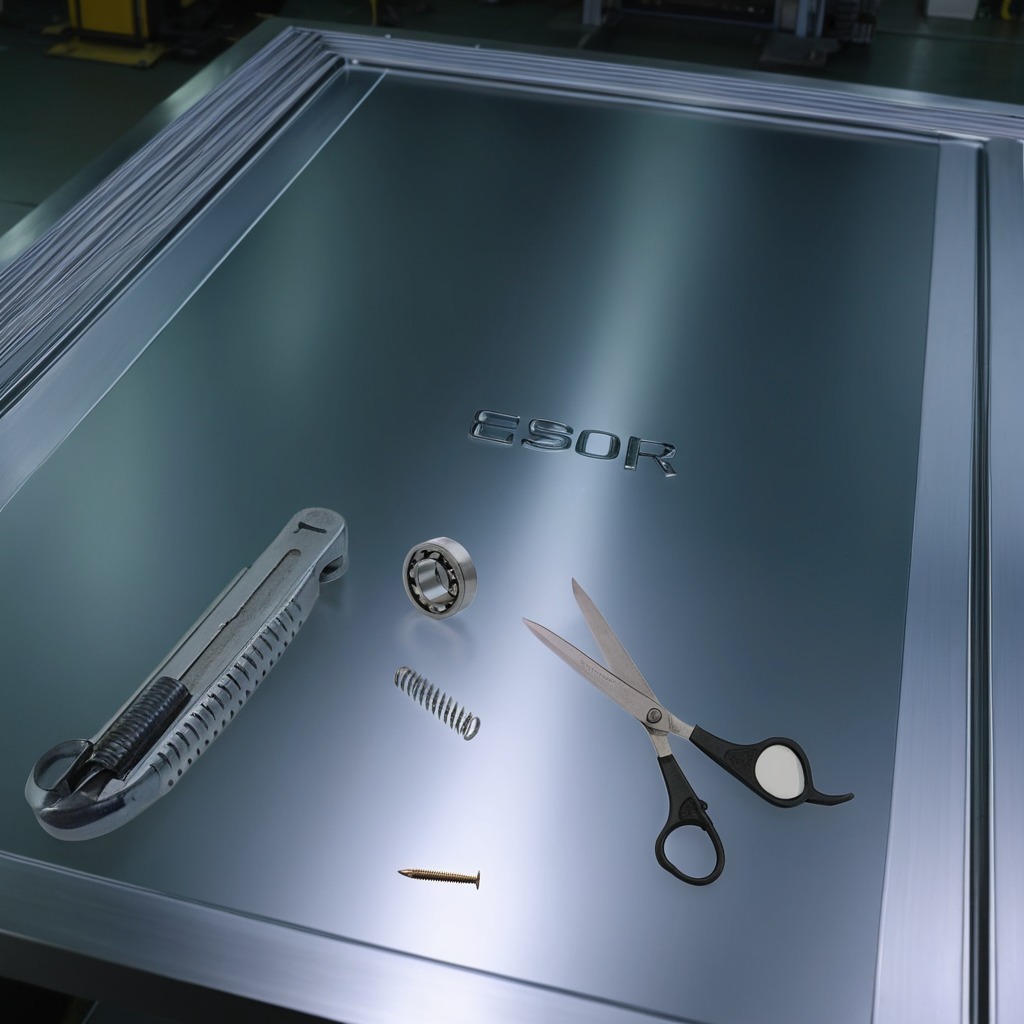
A metal ball bearing, a utility knife, a metal machine screw, a coiled metal spring, and a pair of scissors are lying on the metal table in a machine shop under fluorescent lights.